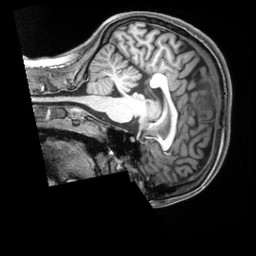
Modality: T1w
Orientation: sagittal
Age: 25
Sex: female
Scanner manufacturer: siemens
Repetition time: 2.3 s
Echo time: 0.00229 s